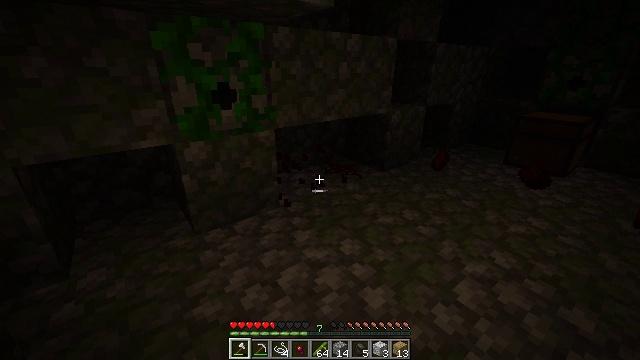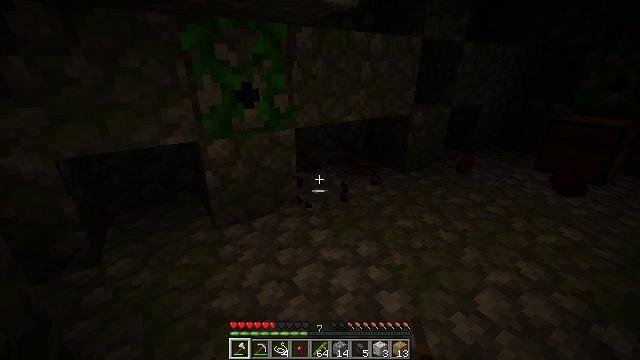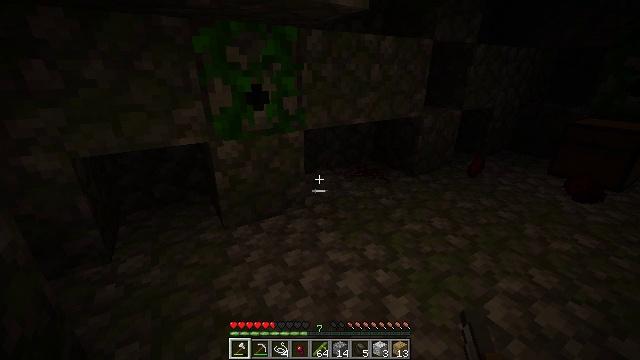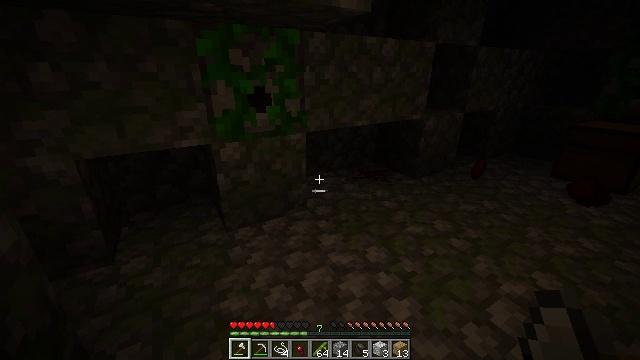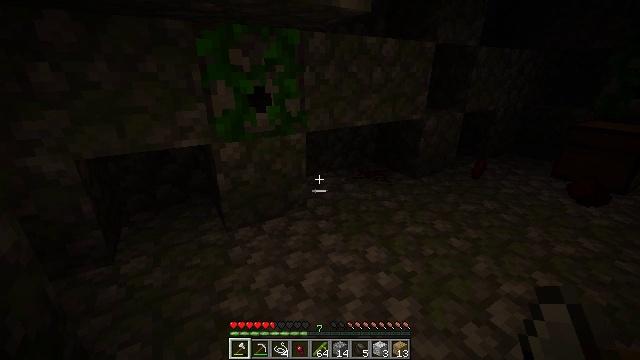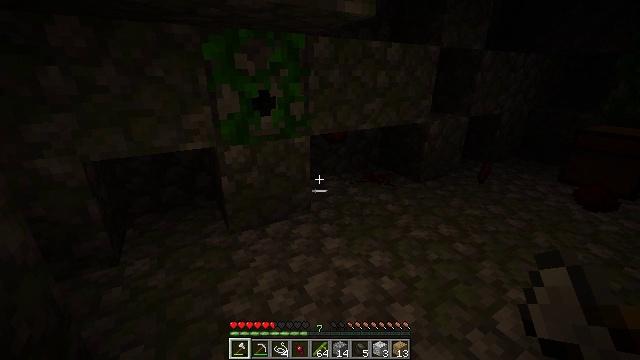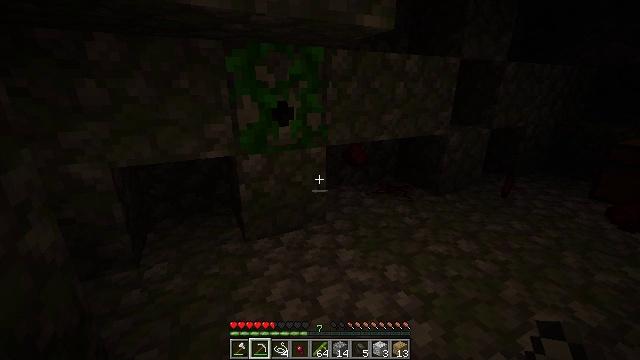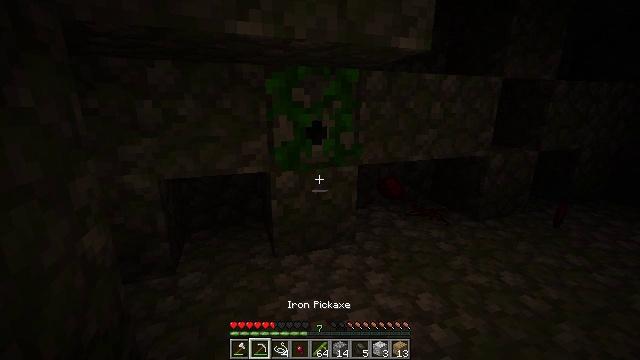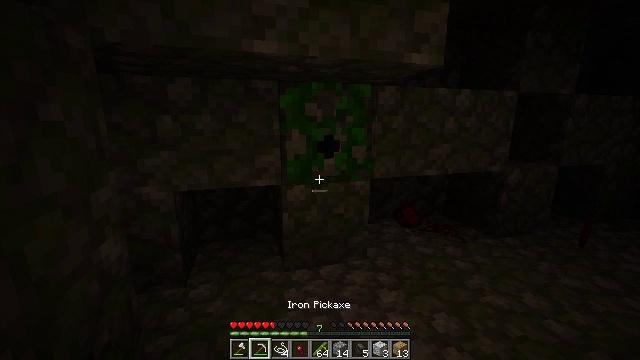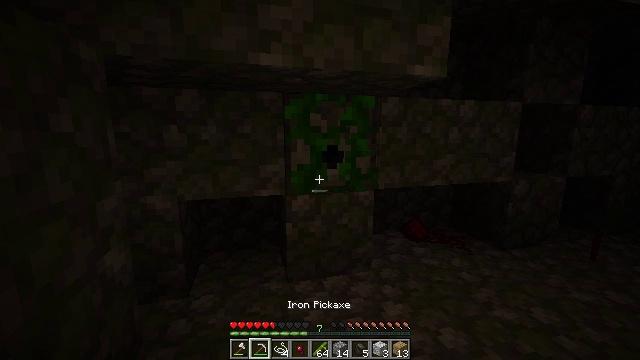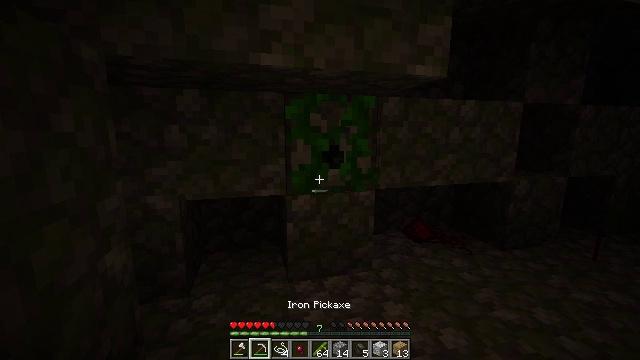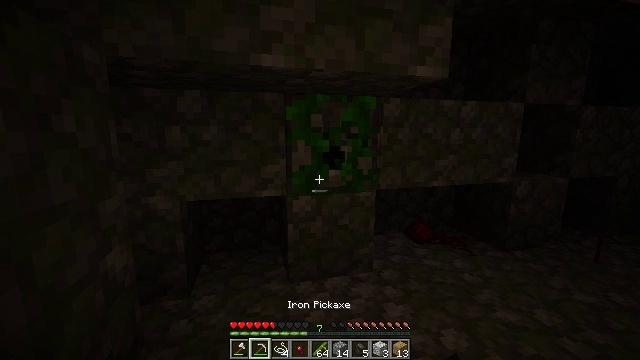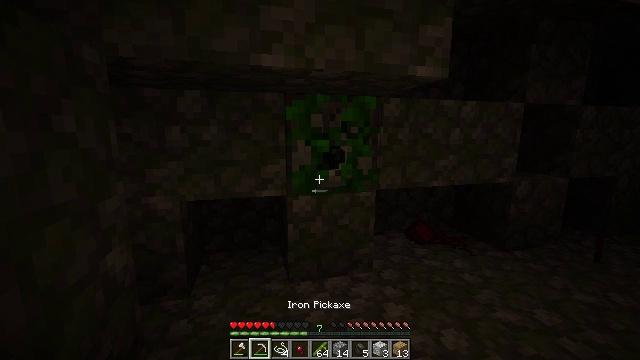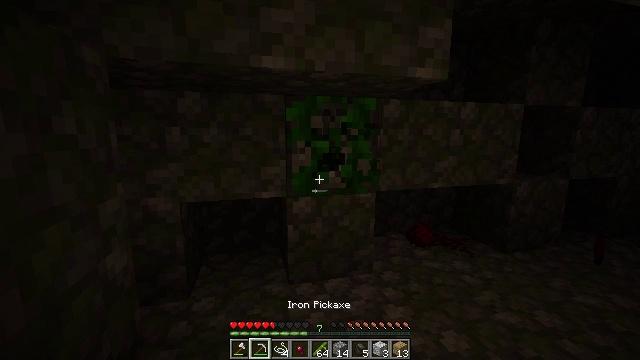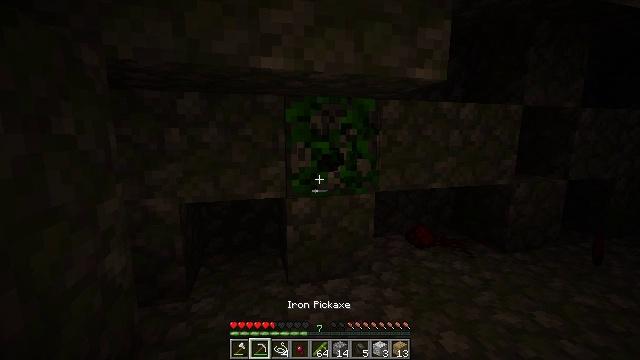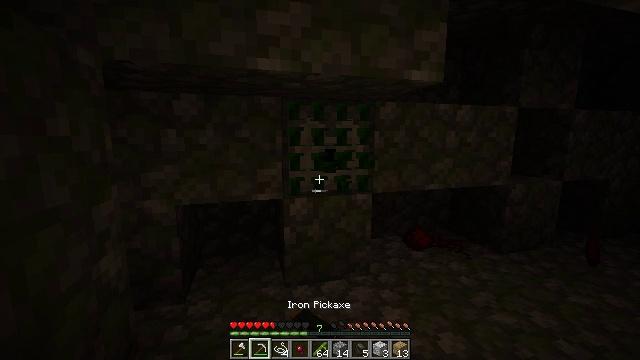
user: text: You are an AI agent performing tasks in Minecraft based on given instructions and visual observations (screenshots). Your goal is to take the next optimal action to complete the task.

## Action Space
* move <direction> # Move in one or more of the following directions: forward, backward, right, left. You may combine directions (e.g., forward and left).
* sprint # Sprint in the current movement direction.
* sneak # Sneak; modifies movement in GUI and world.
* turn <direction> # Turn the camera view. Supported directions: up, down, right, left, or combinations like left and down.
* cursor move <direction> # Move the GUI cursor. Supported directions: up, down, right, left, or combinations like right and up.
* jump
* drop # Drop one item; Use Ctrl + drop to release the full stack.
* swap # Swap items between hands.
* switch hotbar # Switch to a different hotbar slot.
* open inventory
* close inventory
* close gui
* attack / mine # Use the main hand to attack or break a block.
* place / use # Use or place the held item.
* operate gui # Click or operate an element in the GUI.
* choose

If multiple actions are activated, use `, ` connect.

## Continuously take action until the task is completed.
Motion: motion action
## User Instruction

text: Gather vines from trees or structures.
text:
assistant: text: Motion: turn left
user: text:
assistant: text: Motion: turn left
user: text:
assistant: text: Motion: no_op
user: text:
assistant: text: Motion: no_op
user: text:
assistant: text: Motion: no_op
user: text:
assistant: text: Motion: turn left and up, switch to hotbar 2
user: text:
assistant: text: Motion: turn left and up, switch to hotbar 2
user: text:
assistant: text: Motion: turn left and up, switch to hotbar 2
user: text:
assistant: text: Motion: turn up
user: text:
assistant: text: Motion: attack / mine
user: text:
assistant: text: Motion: attack / mine
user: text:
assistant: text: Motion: attack / mine
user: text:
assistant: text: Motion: attack / mine
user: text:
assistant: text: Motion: attack / mine
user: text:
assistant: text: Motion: attack / mine
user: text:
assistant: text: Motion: attack / mine
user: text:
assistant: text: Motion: attack / mine
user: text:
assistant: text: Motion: attack / mine
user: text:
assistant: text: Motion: attack / mine
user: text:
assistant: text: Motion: attack / mine